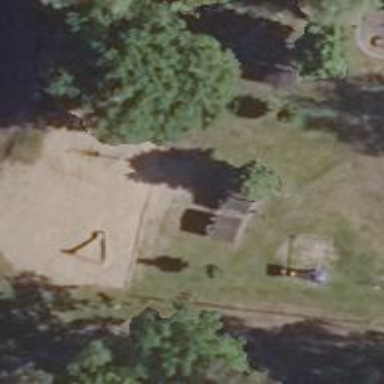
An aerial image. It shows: Picnic shelter providing place for individuals to seek refuge.